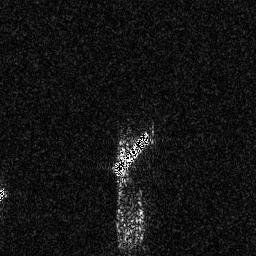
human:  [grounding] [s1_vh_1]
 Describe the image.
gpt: In the satellite image, there is  <ref>1 large ship </ref> <box>[[42, 49, 59, 68, 0]]</box> located at center.